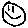
Label: smiley face